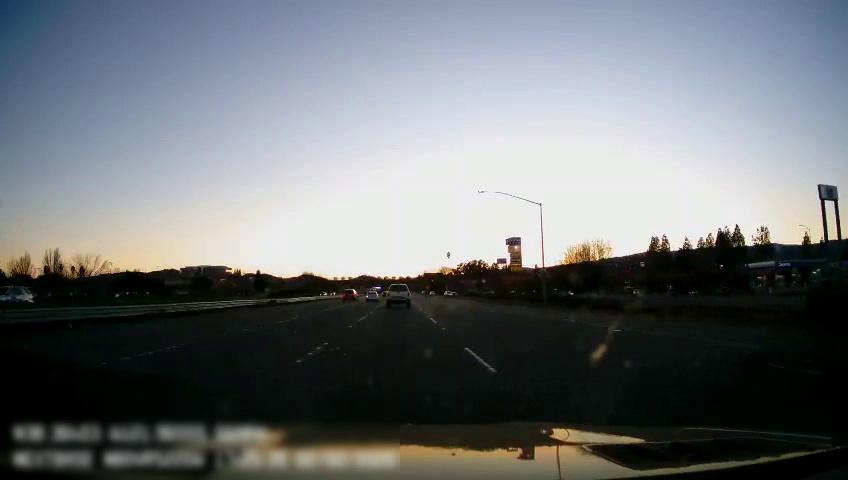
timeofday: Dusk/Dawn/Twilight
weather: Cloudy
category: Drivable Space
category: Vehicles | Car
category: Vehicles | SUV
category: Vehicles | Truck
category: Lanes | Current Lane
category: Lanes | Current Lane
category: Lanes | Alternate Lane
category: Lanes | Alternate Lane